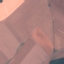
Label: AnnualCrop